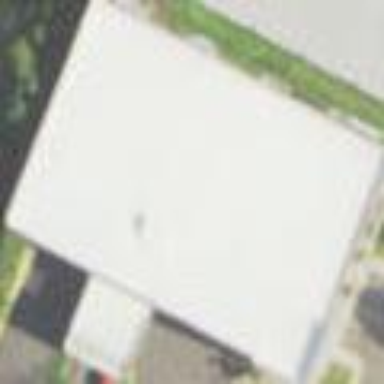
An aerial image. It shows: Storage building.